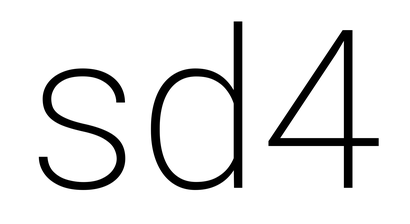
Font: Roboto_ExtraLight